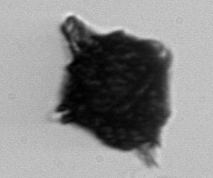
Label: Gonyaulax